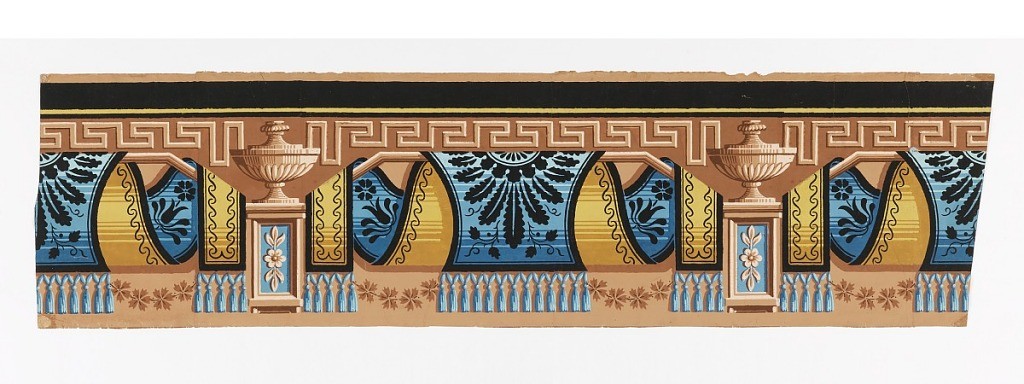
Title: Border
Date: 1800–1830
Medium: Block-printed on handmade paper
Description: On light brown ground, pattern in bright blue, yellows, pink, brown and black. Urns on pedestals, Greek key, tasseled fabric, with flower and leaf pattern, etc.